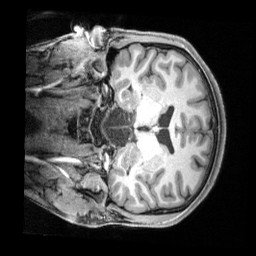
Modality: T1w
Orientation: coronal
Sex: male
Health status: ill
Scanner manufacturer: siemens
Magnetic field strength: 3 T
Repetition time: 2.4 s
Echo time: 0.00201 s